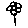
Label: flower